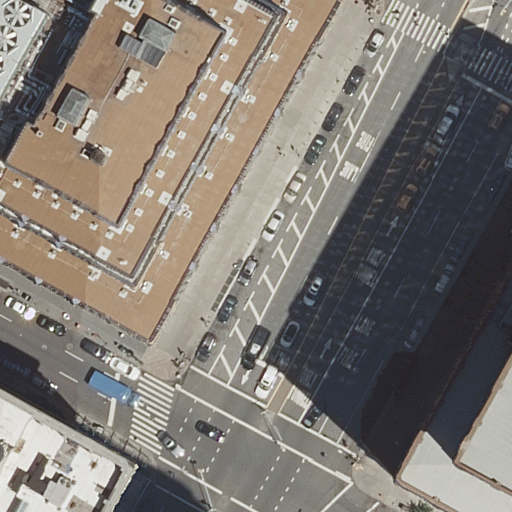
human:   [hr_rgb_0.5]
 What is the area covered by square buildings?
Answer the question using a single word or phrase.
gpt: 0m2

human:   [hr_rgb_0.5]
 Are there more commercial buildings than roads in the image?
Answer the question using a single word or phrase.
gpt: no

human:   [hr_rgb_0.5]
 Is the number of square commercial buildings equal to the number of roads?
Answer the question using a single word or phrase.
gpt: no

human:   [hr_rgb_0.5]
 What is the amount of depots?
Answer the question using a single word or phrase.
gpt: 0

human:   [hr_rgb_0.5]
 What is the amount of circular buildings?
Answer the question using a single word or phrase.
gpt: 0

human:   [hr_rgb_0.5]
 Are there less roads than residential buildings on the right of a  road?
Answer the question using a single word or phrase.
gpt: no

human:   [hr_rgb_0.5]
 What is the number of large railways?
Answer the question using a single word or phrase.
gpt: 0

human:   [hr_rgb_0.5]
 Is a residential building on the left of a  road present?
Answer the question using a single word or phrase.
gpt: yes

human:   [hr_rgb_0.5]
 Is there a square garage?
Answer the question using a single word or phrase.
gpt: no

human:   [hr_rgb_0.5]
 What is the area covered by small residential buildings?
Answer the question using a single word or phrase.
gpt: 0m2

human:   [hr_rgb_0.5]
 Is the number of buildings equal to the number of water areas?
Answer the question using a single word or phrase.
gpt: no

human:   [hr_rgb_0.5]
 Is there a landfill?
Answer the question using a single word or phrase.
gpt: no

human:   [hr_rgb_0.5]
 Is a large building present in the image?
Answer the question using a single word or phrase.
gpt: yes

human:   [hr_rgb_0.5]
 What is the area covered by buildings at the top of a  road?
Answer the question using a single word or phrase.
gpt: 1440m2

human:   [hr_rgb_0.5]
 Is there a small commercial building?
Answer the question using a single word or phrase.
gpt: no

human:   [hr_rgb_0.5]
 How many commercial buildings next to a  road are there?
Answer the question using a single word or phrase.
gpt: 0

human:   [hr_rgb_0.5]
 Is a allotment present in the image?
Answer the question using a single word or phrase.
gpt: no

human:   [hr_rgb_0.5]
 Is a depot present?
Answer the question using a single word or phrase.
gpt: no

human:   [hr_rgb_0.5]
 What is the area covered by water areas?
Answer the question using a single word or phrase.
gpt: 0m2

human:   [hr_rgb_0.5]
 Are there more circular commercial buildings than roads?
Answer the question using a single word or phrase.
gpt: no

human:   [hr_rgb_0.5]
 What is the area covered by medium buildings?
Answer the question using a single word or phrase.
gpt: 257m2

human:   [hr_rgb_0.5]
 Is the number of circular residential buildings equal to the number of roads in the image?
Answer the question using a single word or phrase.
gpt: no

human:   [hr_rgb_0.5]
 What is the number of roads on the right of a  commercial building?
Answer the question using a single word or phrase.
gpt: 0

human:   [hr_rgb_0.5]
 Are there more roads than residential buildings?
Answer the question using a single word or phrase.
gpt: yes

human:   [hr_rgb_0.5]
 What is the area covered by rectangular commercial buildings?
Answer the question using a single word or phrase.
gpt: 0m2

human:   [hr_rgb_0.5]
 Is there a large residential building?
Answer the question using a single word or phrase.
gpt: yes

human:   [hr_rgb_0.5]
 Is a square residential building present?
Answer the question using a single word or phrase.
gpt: no

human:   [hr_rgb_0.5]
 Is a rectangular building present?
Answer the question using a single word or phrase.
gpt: yes

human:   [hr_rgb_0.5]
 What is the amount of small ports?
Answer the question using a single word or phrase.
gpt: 0

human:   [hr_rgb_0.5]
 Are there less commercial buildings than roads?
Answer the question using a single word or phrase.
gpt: yes

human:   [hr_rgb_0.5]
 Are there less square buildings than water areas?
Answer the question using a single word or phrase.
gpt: no

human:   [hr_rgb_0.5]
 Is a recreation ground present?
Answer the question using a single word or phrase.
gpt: no

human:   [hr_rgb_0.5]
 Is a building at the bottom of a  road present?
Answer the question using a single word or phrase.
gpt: yes

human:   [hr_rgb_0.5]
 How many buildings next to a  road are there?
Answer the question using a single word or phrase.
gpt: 3

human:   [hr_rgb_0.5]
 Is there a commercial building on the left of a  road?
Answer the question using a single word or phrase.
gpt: no

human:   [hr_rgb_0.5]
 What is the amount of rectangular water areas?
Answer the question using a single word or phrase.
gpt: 0